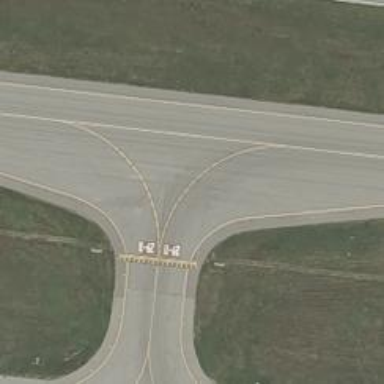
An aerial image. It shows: View of taxiway at the airport.